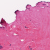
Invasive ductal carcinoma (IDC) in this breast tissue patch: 0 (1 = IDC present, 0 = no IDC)